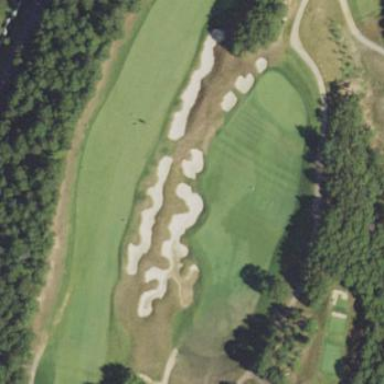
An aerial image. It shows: Golf rough area.